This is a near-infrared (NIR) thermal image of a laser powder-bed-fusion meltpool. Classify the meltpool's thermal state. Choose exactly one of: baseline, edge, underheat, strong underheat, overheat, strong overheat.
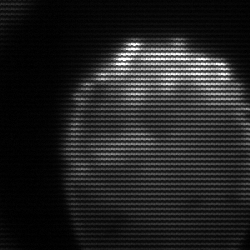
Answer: edge